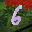
Label: 6